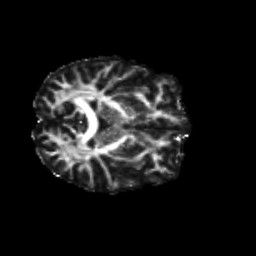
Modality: FA
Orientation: axial
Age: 25
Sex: male
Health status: healthy
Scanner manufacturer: siemens
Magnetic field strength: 3 T
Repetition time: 8.6 s
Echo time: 0.095 s